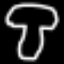
Label: mushroom